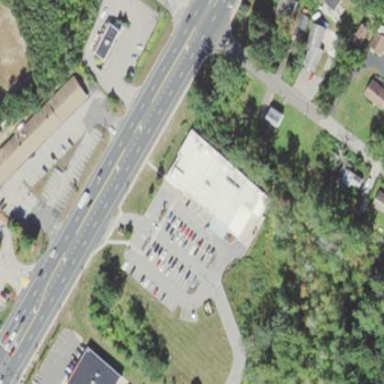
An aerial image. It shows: Flat roofed retail building that is supermarket.